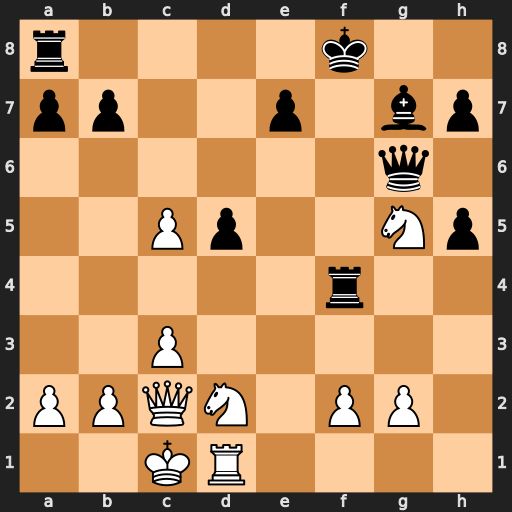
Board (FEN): r4k2/pp2p1bp/6q1/2Pp2Np/5r2/2P5/PPQN1PP1/2KR4
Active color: w
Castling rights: -
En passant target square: -
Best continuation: Qxg6 hxg6 Ne6+ Kg8 Nxf4